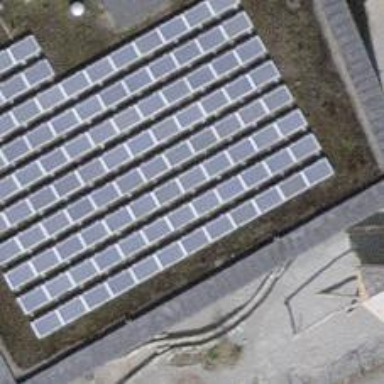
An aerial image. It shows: Solar photovoltaic panel generator.